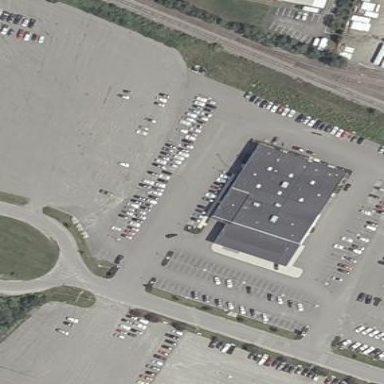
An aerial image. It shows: Detached building that serves as car shop.